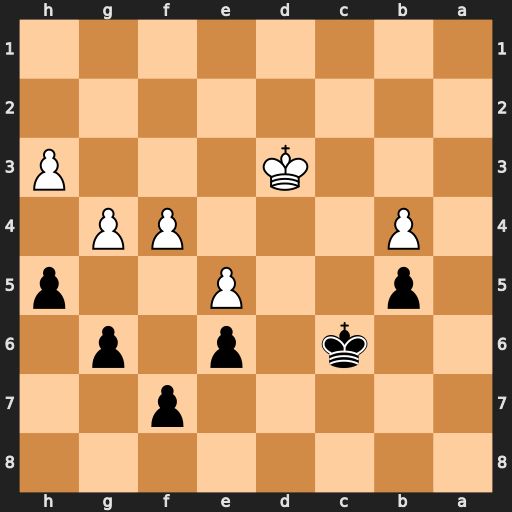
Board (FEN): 8/5p2/2k1p1p1/1p2P2p/1P3PP1/3K3P/8/8
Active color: b
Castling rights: -
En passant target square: -
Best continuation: hxg4 hxg4 g5 fxg5 Kd5